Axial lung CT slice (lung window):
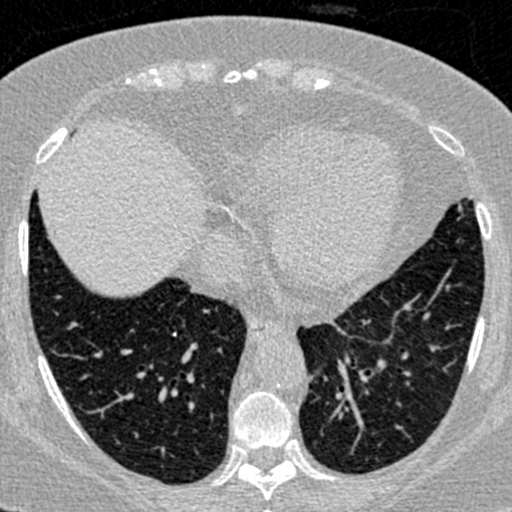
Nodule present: no